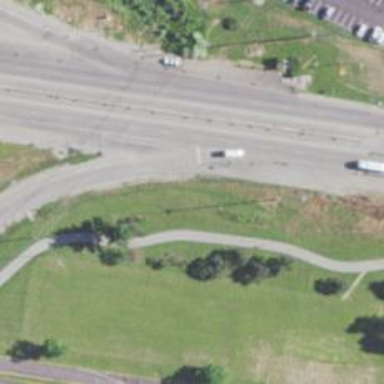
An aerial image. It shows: Cycleway.